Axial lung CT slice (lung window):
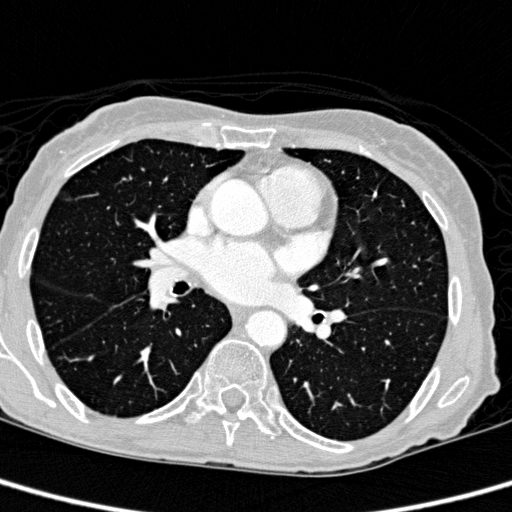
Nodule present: no